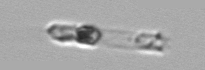
Label: Cerataulina_pelagica